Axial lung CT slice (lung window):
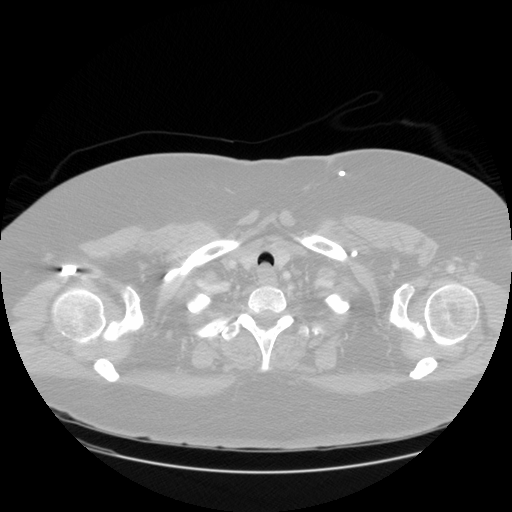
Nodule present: no